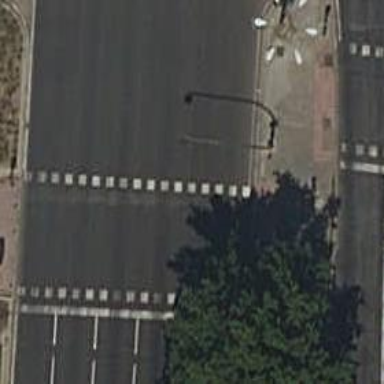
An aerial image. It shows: Crossing with traffic signals.